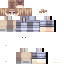
A female human skin with pale skin, wearing blonde long hair dressed in a blue tshirt and red pants, featuring a closed mouth.